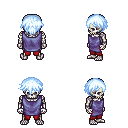
a pixel art fantasy rpg character, male body template, skeleton, chain tabard jacket, red pants, white cyan short bangs hairstyle, four views (front, back, left, right), 2x2 character sprite sheet, small pixel art, hard edges, no anti-aliasing